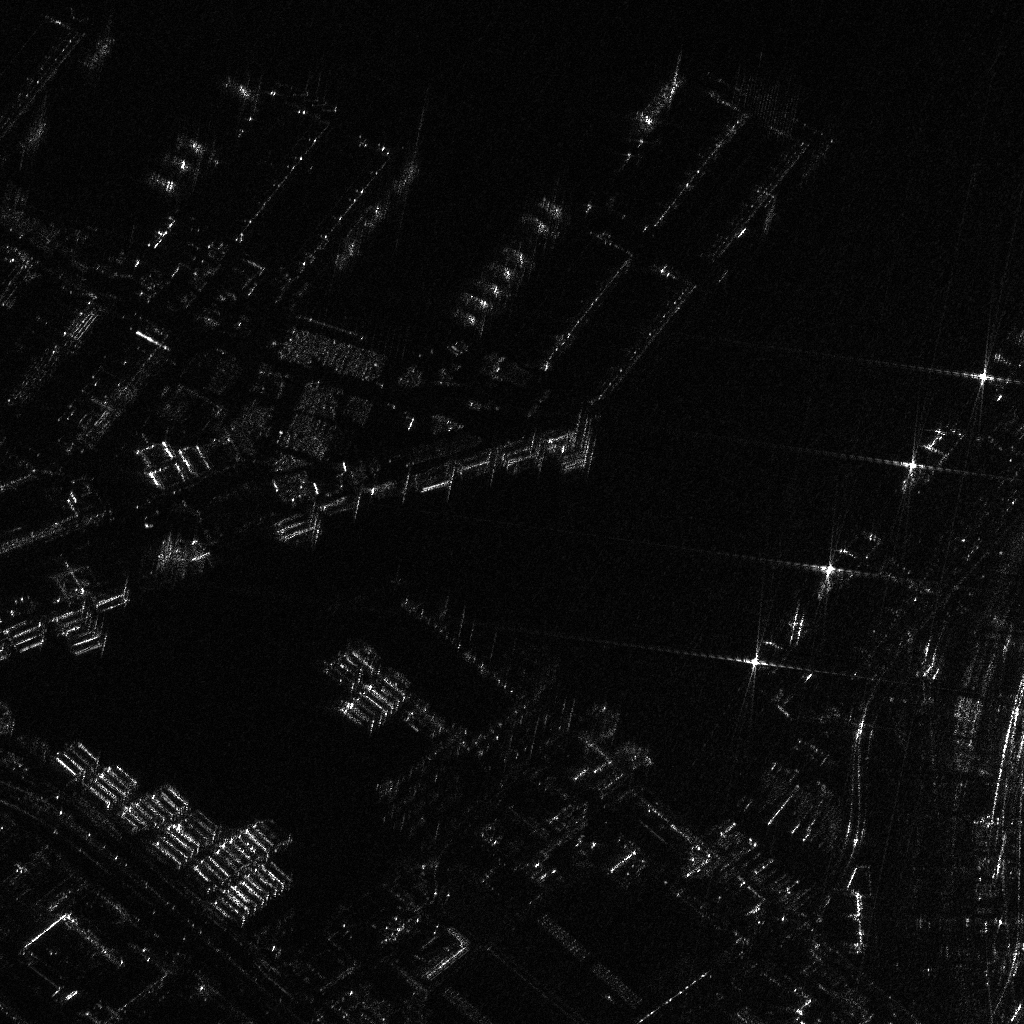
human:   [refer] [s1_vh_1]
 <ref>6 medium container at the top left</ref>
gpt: <box>[[14, 17, 17, 18, 24], [21, 7, 25, 9, 27], [17, 13, 20, 14, 24], [15, 15, 19, 16, 24], [8, 2, 10, 7, 23], [2, 10, 3, 15, 23]]</box>

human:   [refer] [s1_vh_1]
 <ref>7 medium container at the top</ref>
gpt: <box>[[52, 19, 55, 20, 32], [50, 21, 53, 22, 32], [49, 24, 52, 25, 32], [47, 25, 50, 27, 32], [46, 27, 49, 28, 32], [45, 28, 47, 30, 32], [63, 6, 64, 13, 39]]</box>

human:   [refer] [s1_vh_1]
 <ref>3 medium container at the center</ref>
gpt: <box>[[43, 30, 46, 31, 32], [33, 68, 36, 69, 46], [32, 69, 35, 70, 46]]</box>

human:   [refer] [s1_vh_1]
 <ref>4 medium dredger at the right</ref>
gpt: <box>[[89, 39, 92, 49, 43], [81, 49, 84, 59, 43], [97, 29, 100, 39, 43], [74, 58, 77, 68, 43]]</box>

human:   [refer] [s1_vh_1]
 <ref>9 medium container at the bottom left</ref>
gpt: <box>[[15, 76, 18, 77, 46], [14, 77, 17, 78, 46], [25, 84, 27, 85, 46], [5, 74, 7, 75, 46], [5, 73, 8, 74, 46], [9, 75, 12, 76, 46], [26, 84, 29, 85, 46], [6, 72, 9, 73, 46], [10, 74, 13, 75, 46]]</box>

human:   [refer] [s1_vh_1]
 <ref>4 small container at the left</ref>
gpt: <box>[[28, 50, 29, 53, 71], [8, 61, 9, 64, 71], [1, 60, 2, 63, 71], [2, 61, 3, 64, 71]]</box>

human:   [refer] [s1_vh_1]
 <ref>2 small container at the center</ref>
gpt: <box>[[36, 46, 37, 49, 71], [41, 45, 42, 48, 71]]</box>